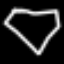
Label: diamond